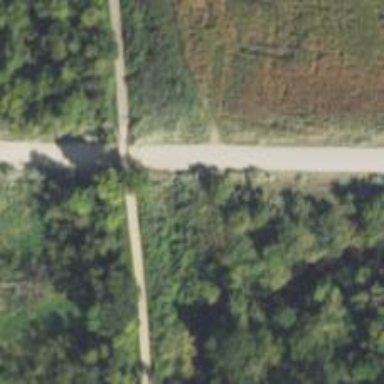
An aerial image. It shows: Abandoned railway crossing over cycleway bridge.